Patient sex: F
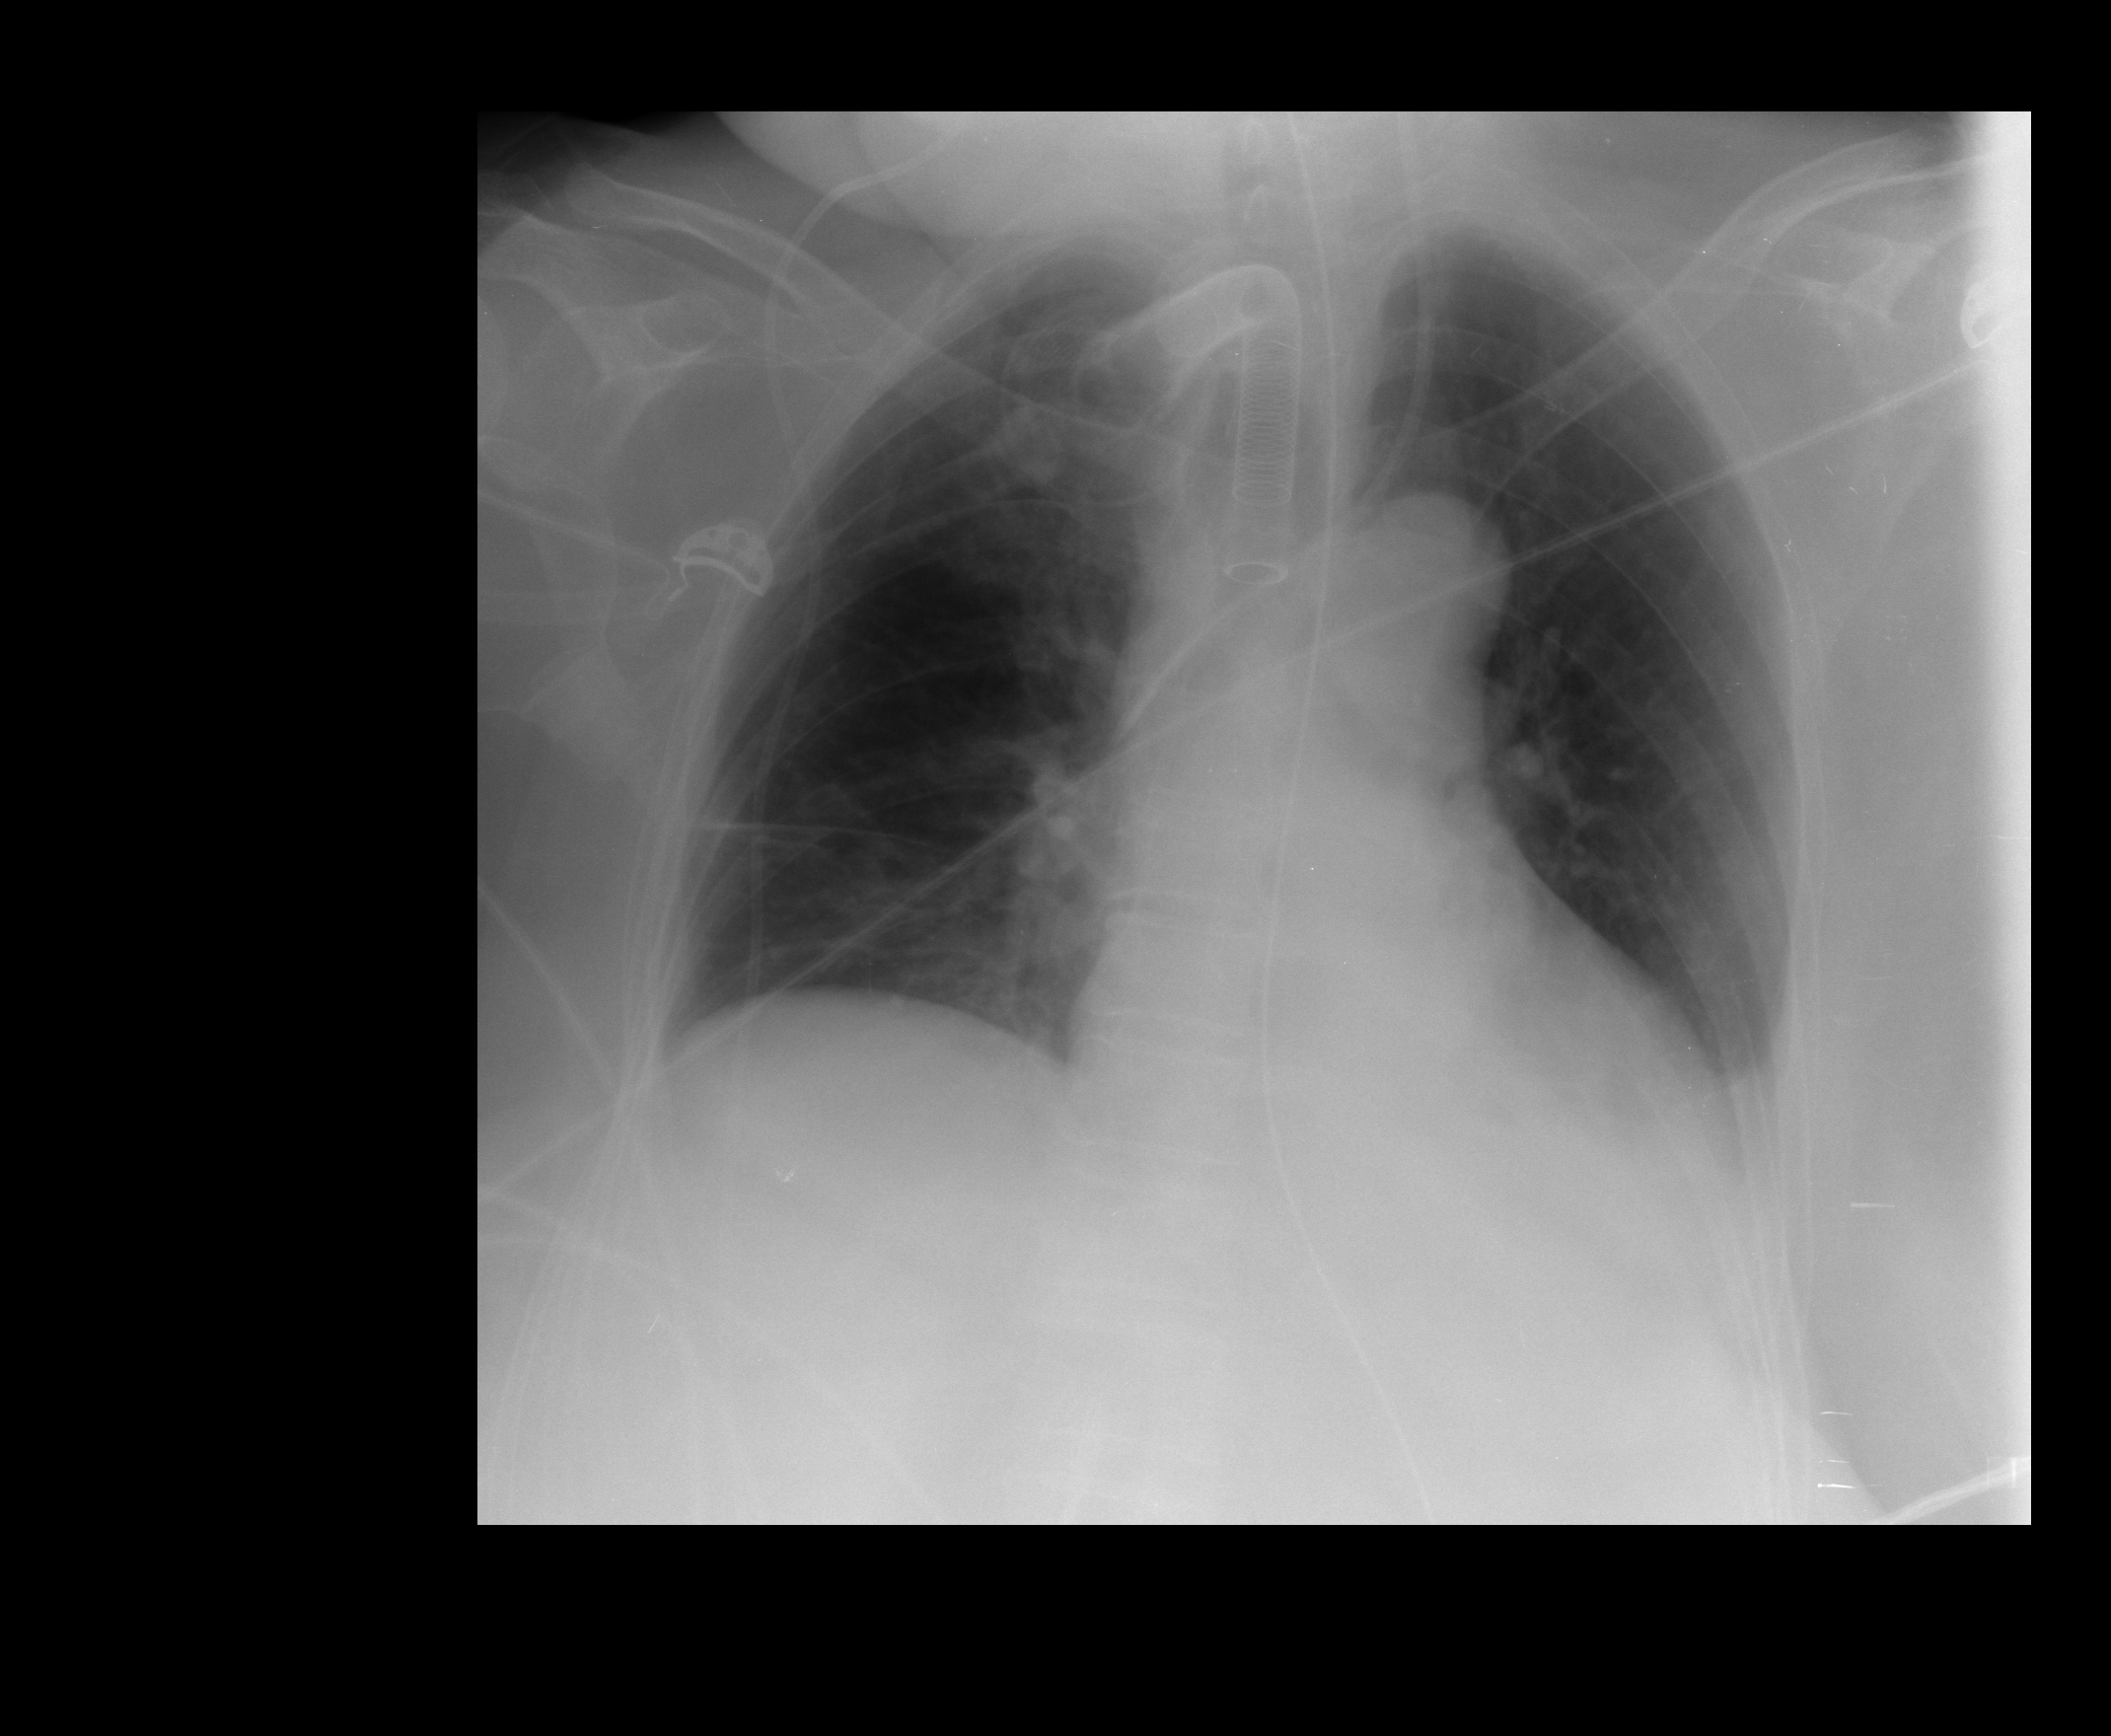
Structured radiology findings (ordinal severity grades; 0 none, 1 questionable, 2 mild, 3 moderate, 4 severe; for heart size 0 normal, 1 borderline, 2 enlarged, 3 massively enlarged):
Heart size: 1
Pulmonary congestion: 1
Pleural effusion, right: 0
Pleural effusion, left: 1
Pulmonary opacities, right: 0
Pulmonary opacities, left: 0
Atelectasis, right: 0
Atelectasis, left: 1